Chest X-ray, AP view. Patient: 44 years old, sex M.
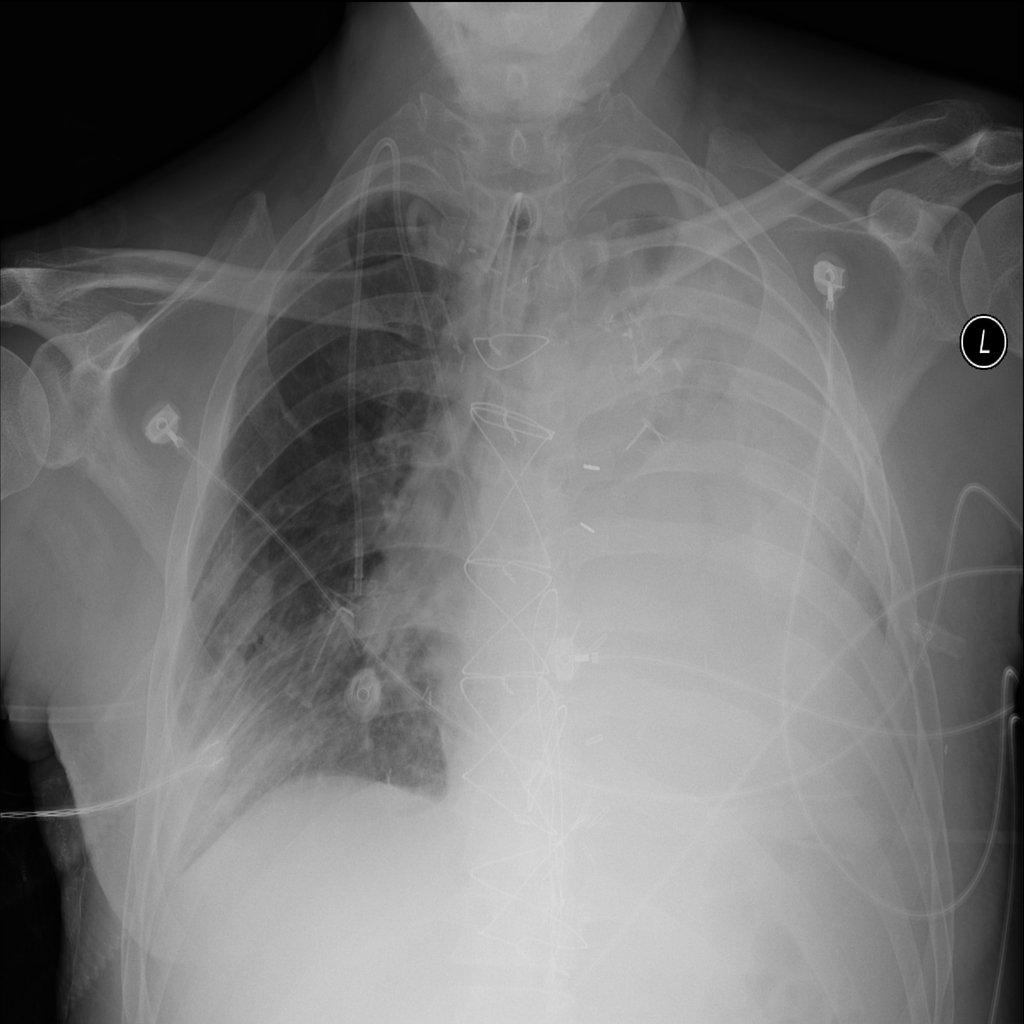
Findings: No Finding